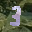
Label: 3